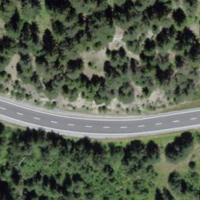
EUNIS habitat code: 43
Species observed at this site:
Cruciata laevipes
Lasiommata maera